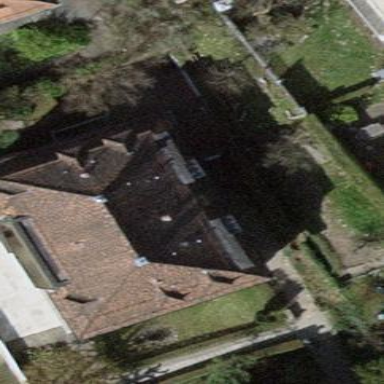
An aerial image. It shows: Building with pyramidal roof shape.